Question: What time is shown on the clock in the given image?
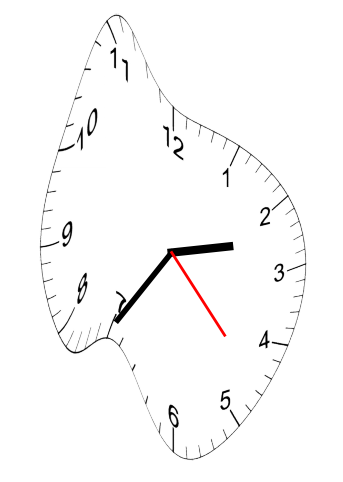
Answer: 02:35:23